Question:
Currently I am using image of the whitish border and inside that I am using the button. But it has responsive issues. Can we create the whole thing with css or eliminate the responsive issue if it cant be done with css.
'''
.header-btn-section img{
display: block;
margin: 0 auto;
margin-top: -23px;
width: 370px;
height: 80px;
}
.header-btn {
padding: 15px 40px 15px 40px;
background: #5760f4;
background-image: -webkit-linear-gradient(left, #5760f4 , #f3135d);
background-image: linear-gradient(to right, #5760f4 , #f3135d);
border-radius: 40px;
border: none;
text-transform: uppercase;
color: #fff;
font-size: 25px;
font-weight: bold;
}
.header-btn:hover {
background: #6e73df;
background-image: -webkit-linear-gradient(left, #f3135d, #5760f4);
background-image: linear-gradient(to right,#f3135d,#5760f4);
}
.btn-container {
position: absolute;
top: 50%;
left: 50%;
transform: translate(-50%, -50%);
}
'''
'''
<div class="header-btn-section" style="position: relative">
<img class="btn-background" src="https://i.imgur.com/StNBlDd.png">
<div class="btn-container">
<button class="header-btn">Try DddxdVdDk Free !</button>
</div>
</div>
'''
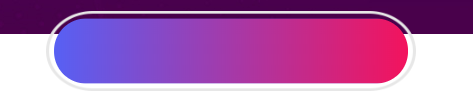
Answer: You can do this with one element considering background, border and background-clip:
'''
.box {
width:200px;
height:70px;
border-radius:70px;
padding:5px; /* Control the space between border and background*/
background-image:linear-gradient(to right,red, blue);
background-clip:content-box; /* Don't color the padding */
border:3px solid #fff;
color:#fff;
font-size:20px;
}
.box:hover {
background-image:linear-gradient(to left,red, blue);
}
body {
background:pink;
}
'''
'''
<button class="box">Some text here</button>
'''
If you want to use the padding to control the spacing, use pseudo element:
'''
.box {
padding:20px 40px;
max-width:220px;
border-radius:70px;
position:relative;
z-index:0;
border:none;
background:none;
color:#fff;
font-size:20px;
}
.box:before {
content:"";
position:absolute;
z-index:-1;
top:0;
left:0;
right:0;
bottom:0;
border-radius:inherit;
padding:5px; /* Control the space between border and background*/
background-image:linear-gradient(to right,red, blue);
background-clip:content-box; /* Don't color the padding */
border:3px solid #fff;
}
.box:hover::before {
background-image:linear-gradient(to left,red, blue);
}
body {
background:pink;
}
'''
'''
<button class="box">Some text here</button>
<button class="box">Some long text here</button>
'''